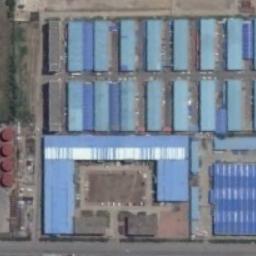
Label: industrial_area